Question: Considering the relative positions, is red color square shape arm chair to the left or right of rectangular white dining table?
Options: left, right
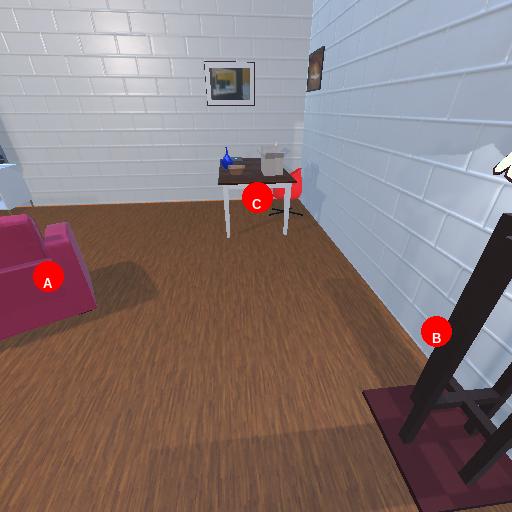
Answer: left